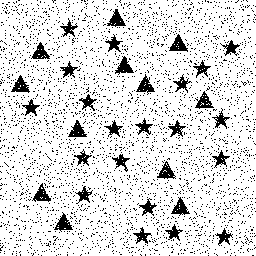
Squares: 0
Triangles: 12
Stars: 20
Total shapes: 32